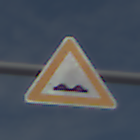
Verkehrszeichen: UnebeneFahrbahn
Umgebung: Outdoor, Suburban
Tageszeit: Midday
Wetter: PartlyCloudy
Licht: Natural
Jahreszeit: NotSpecified
Kontrast: HighContrast